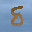
Label: 8